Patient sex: M
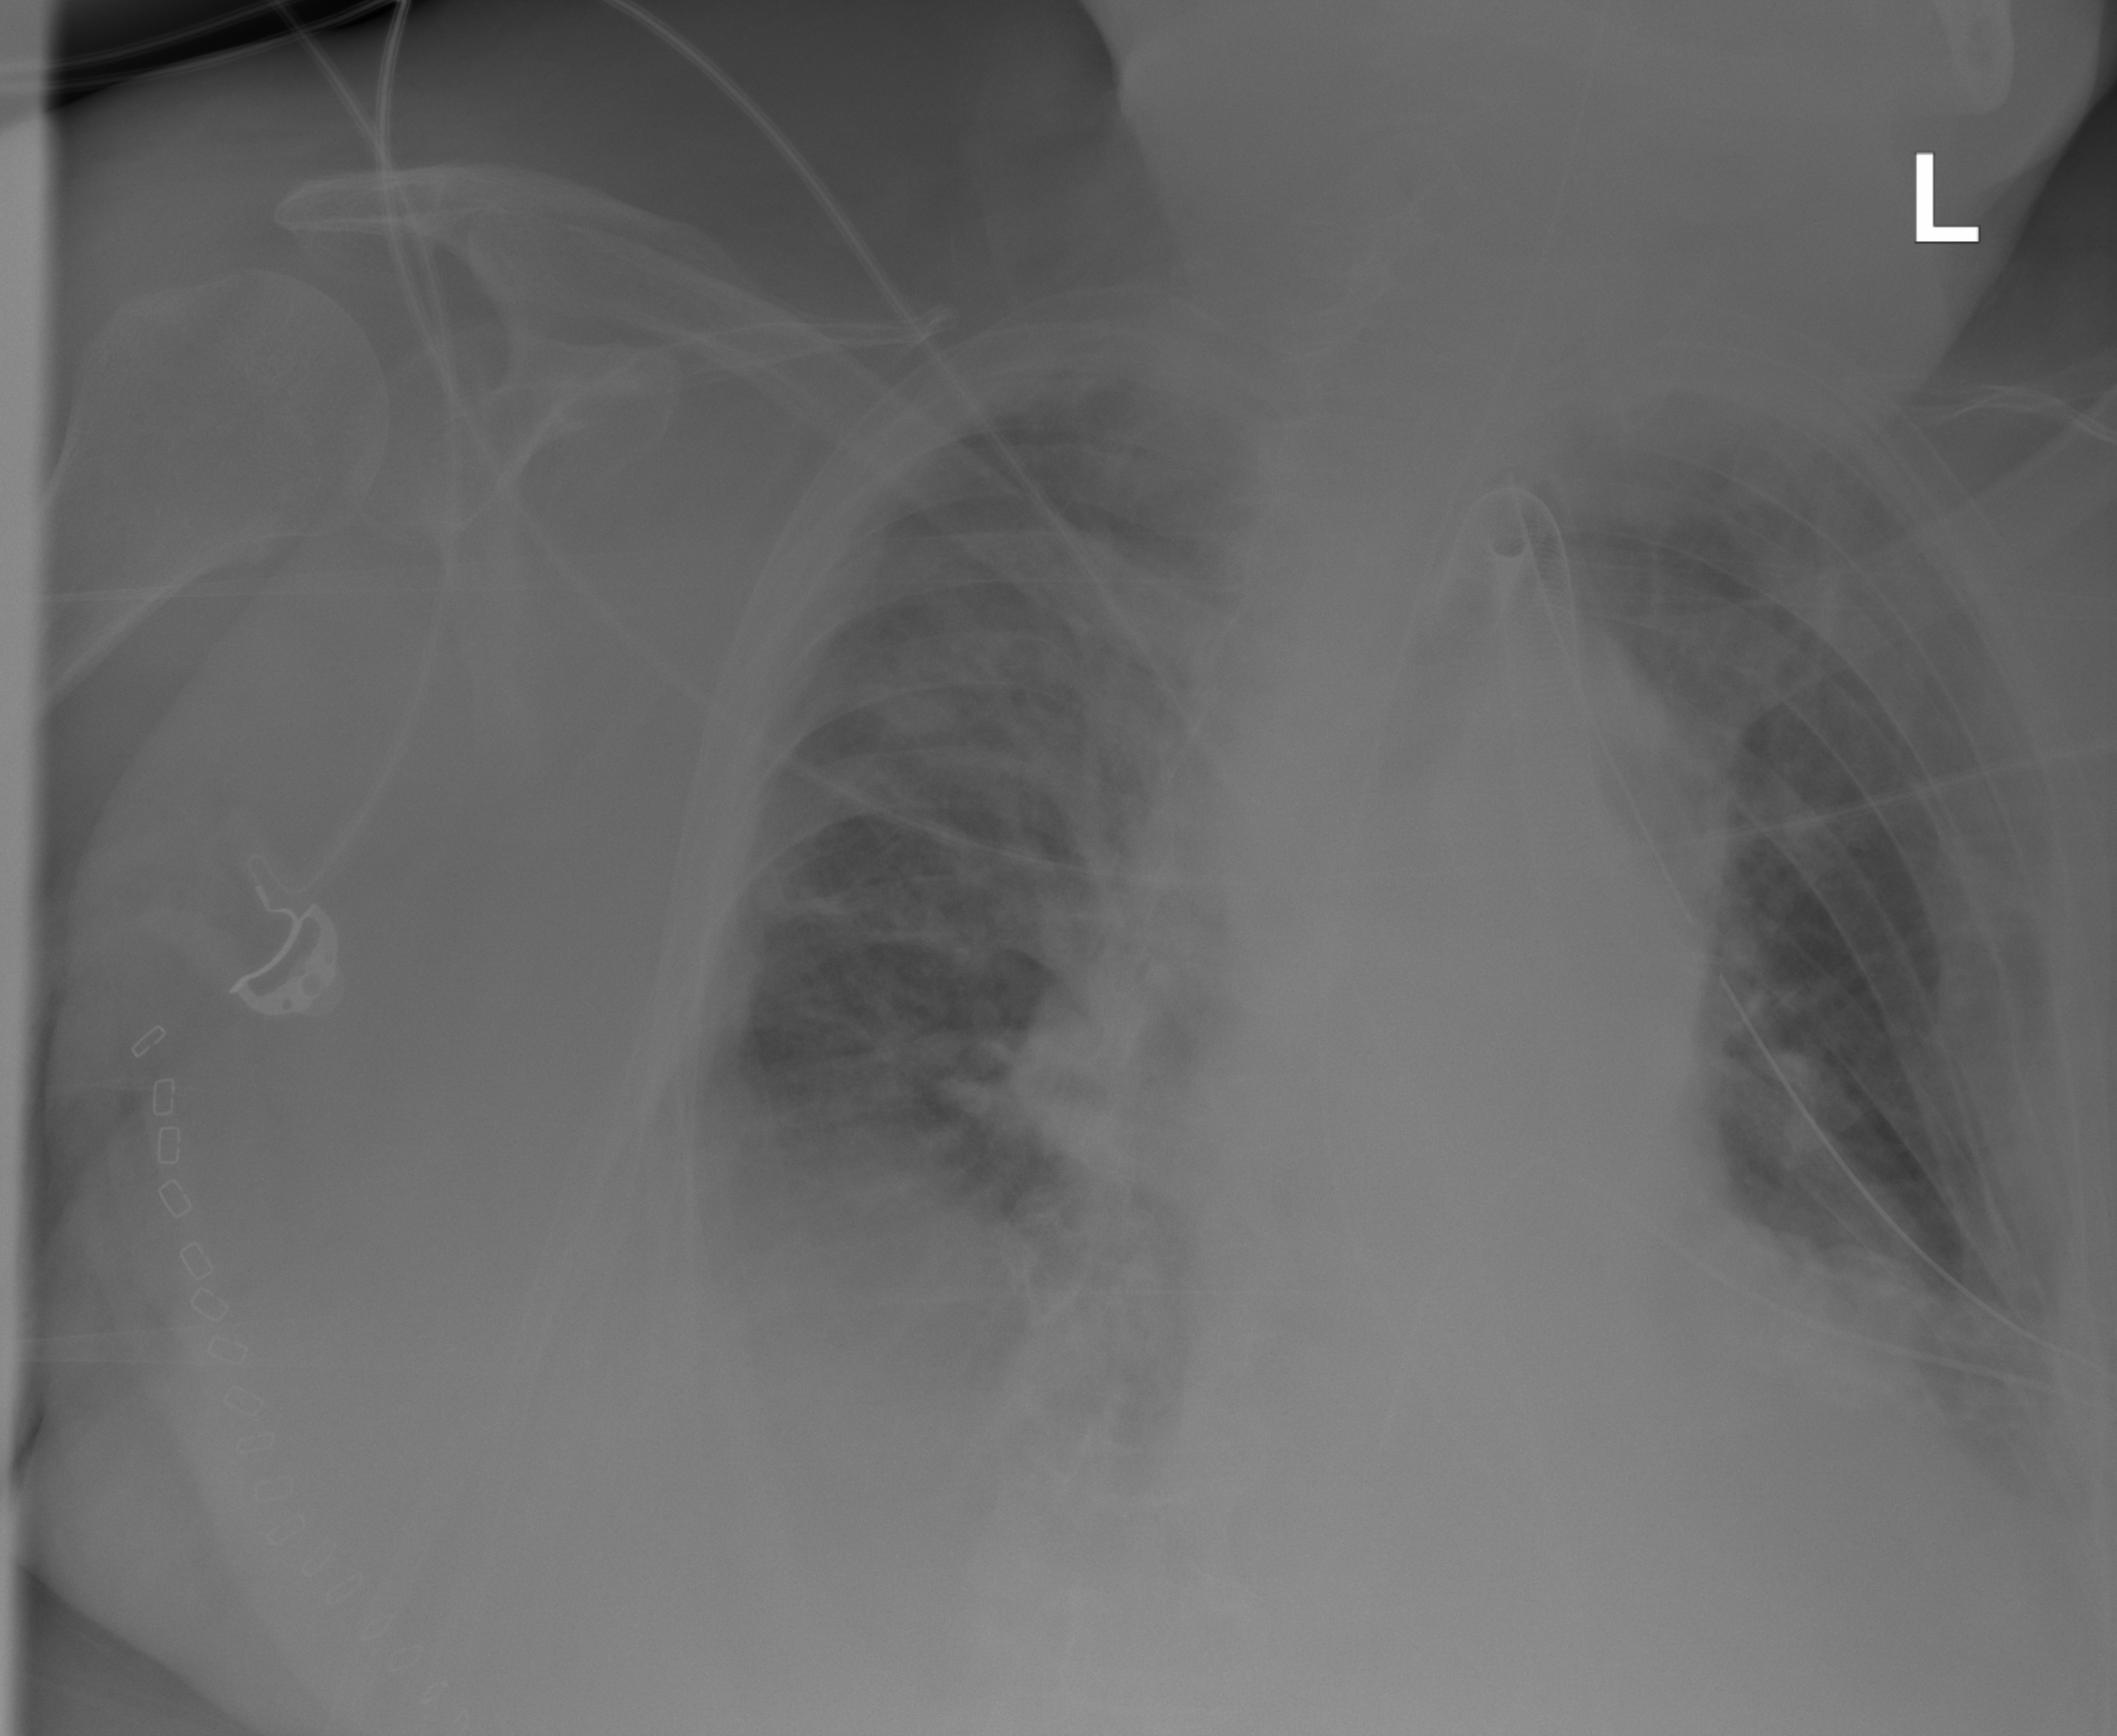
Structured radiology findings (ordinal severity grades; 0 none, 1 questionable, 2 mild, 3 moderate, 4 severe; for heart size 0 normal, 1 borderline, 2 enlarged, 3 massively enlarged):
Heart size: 0
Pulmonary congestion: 3
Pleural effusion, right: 2
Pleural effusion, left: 2
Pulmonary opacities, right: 3
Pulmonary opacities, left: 0
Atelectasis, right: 2
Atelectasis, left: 0